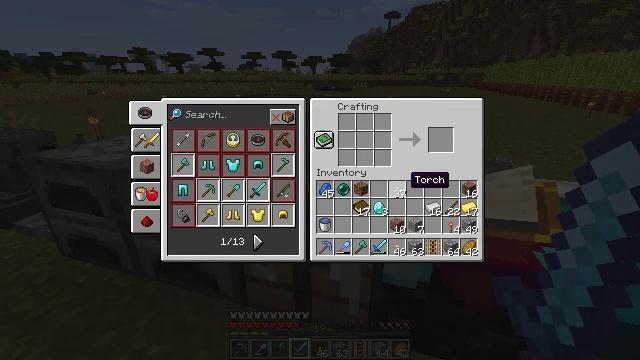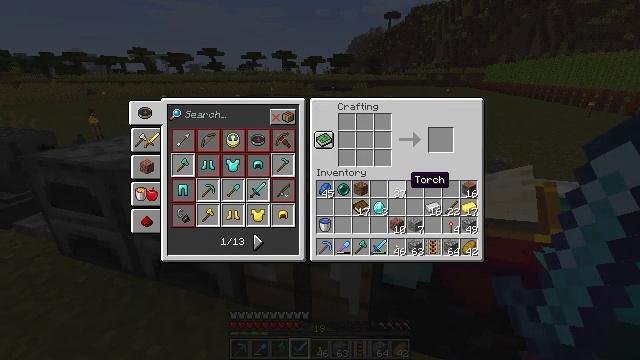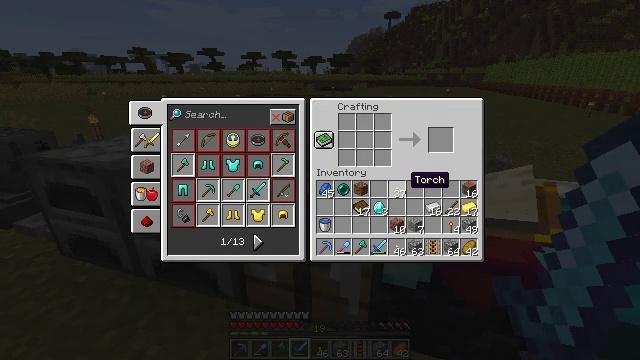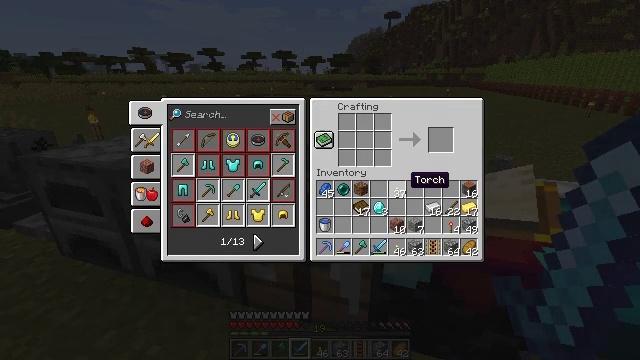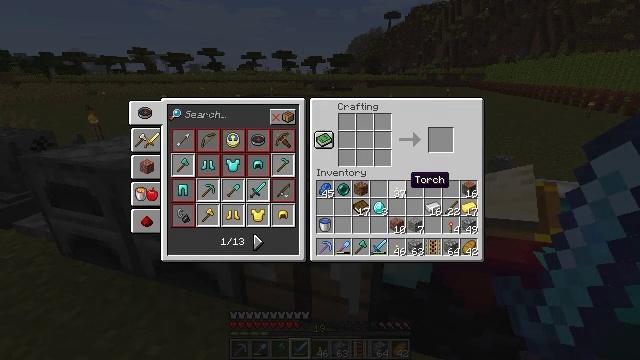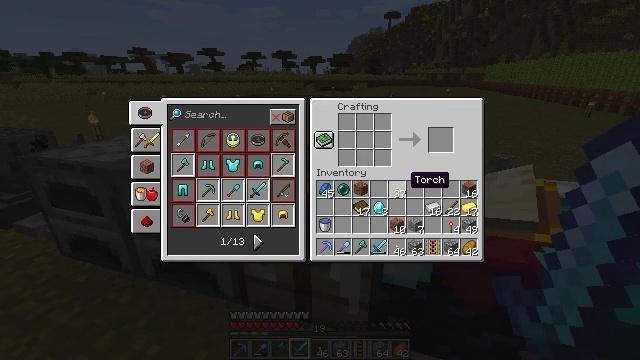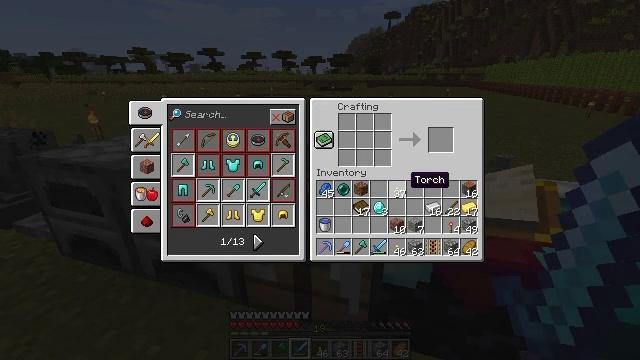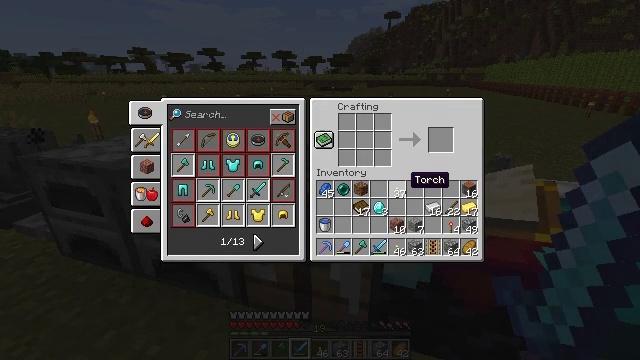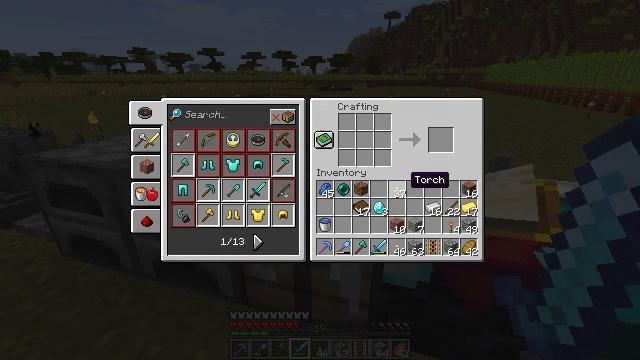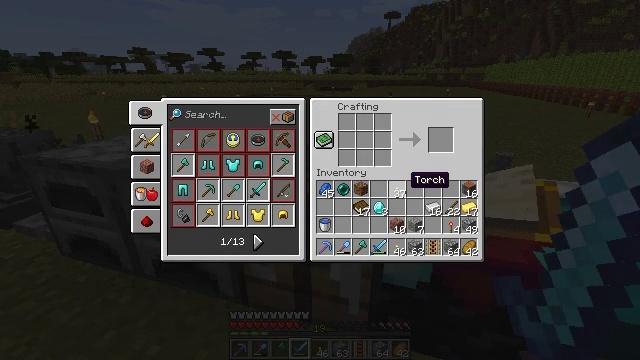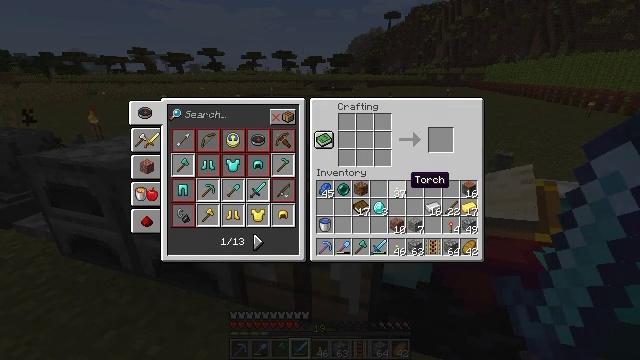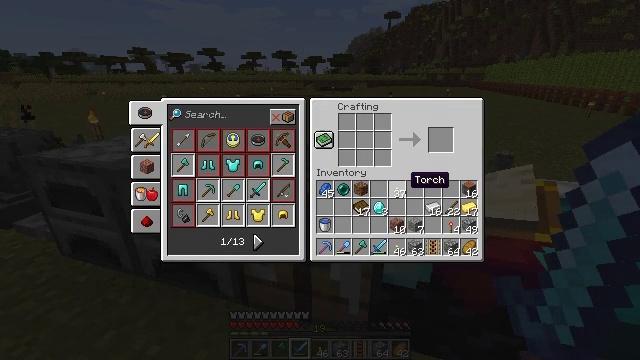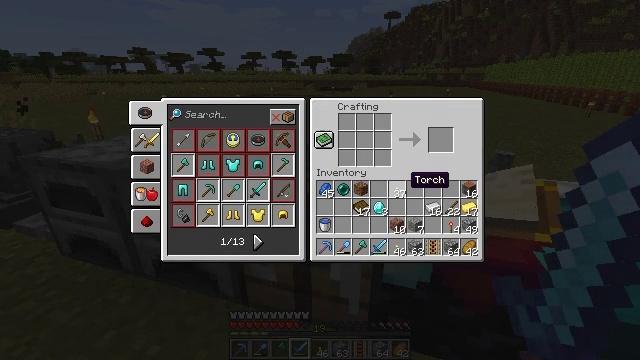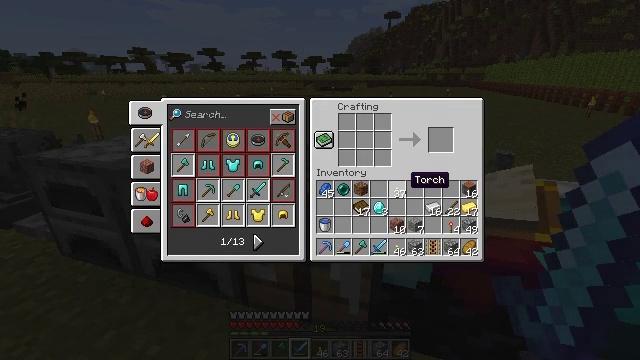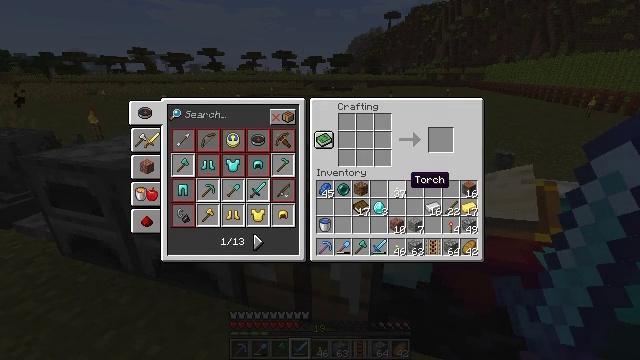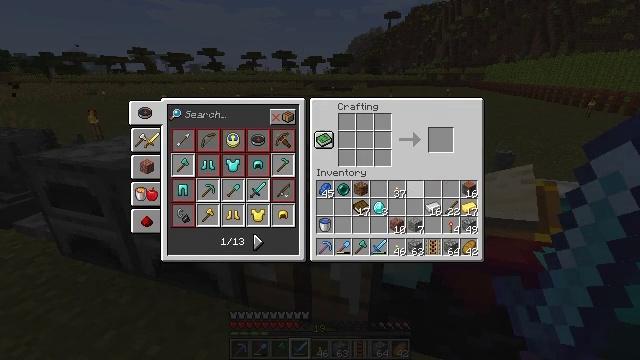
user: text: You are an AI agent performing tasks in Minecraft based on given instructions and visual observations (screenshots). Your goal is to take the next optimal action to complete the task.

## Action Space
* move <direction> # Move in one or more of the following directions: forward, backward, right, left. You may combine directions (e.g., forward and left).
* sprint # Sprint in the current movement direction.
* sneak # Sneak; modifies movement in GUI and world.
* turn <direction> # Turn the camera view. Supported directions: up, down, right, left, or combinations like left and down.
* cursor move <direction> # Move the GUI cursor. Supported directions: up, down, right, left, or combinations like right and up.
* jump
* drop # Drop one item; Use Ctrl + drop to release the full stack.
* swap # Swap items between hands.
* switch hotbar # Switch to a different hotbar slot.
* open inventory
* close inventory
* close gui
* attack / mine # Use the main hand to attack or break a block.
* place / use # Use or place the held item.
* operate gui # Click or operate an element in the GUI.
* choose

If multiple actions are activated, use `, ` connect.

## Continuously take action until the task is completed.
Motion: motion action
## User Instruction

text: Drop a granite.
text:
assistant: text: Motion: no_op
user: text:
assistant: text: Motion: no_op
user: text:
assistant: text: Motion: no_op
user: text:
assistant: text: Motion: no_op
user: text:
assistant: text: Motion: no_op
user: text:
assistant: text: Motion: no_op
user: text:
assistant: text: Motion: no_op
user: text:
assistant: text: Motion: no_op
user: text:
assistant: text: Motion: no_op
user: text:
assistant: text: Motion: no_op
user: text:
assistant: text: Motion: no_op
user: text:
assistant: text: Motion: no_op
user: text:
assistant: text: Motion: no_op
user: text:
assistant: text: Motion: no_op
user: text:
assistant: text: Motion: no_op
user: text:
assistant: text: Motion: no_op
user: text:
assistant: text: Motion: no_op
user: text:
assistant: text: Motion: no_op
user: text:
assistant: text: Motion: no_op
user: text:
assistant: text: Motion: no_op
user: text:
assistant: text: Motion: no_op
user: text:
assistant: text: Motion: no_op
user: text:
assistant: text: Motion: no_op
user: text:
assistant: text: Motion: no_op
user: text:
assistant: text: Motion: no_op
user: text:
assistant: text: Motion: no_op
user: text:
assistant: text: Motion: no_op
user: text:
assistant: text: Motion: no_op
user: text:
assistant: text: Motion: no_op
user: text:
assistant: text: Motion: no_op